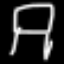
Label: chair